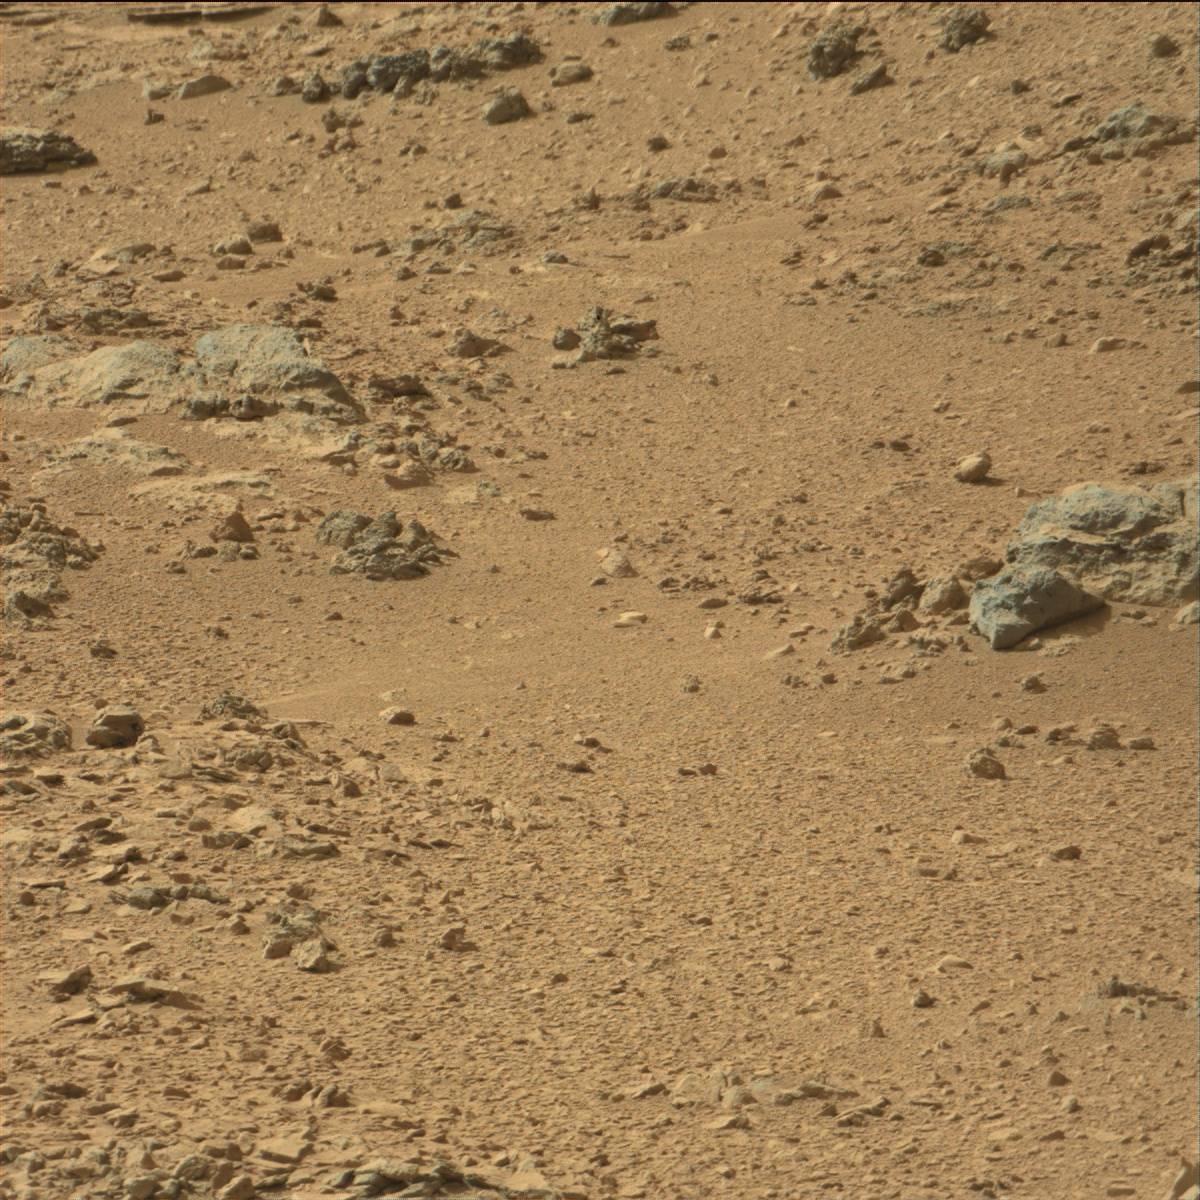
Terrain classes present: Bedrock, Sand / Soil